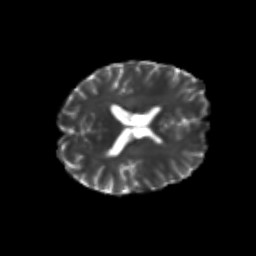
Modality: T2w
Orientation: axial
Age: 22
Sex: male
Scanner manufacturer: siemens
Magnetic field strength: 3 T
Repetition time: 3.5 s
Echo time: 0.104 s